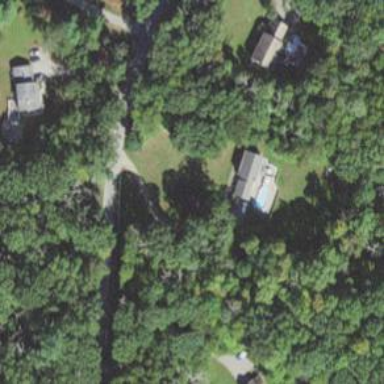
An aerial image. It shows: Residential driveway.